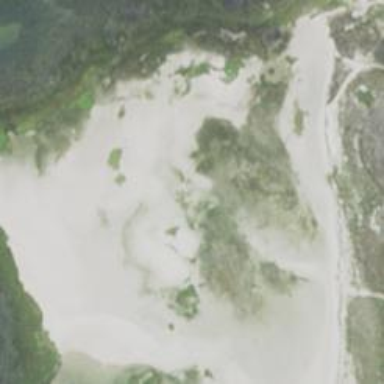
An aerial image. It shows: Sandy beach with natural surface.